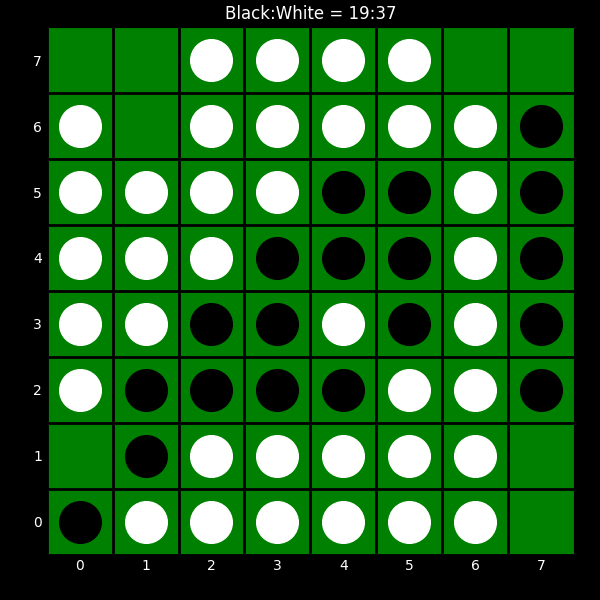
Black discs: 19
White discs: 37